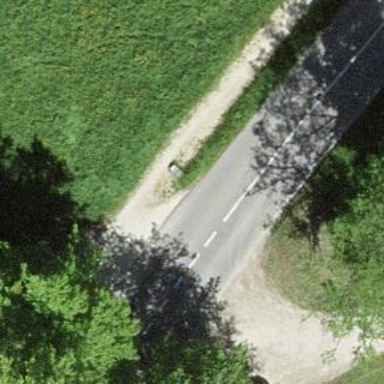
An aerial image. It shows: Path.